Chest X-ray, PA view. Patient: 69 years old, sex M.
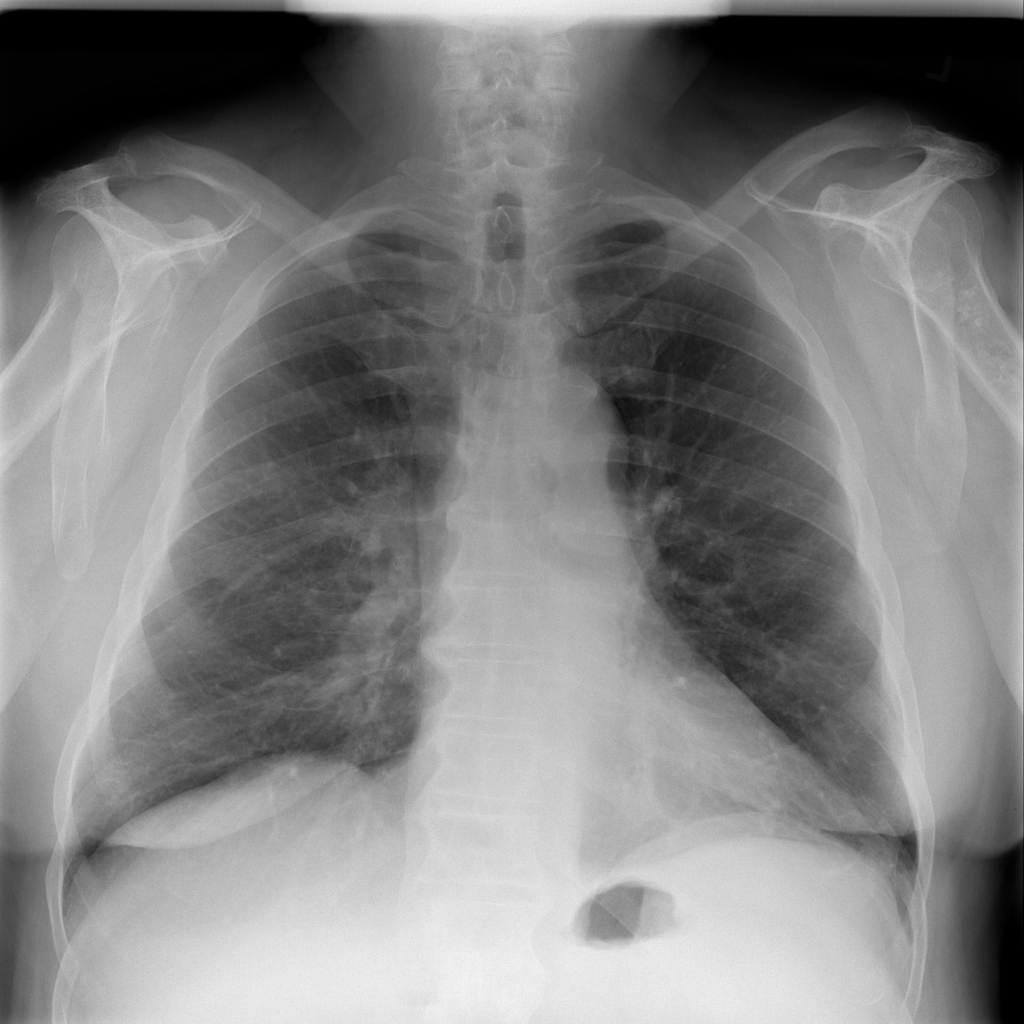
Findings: Atelectasis, Effusion